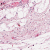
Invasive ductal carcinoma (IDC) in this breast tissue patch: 0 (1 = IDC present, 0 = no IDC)